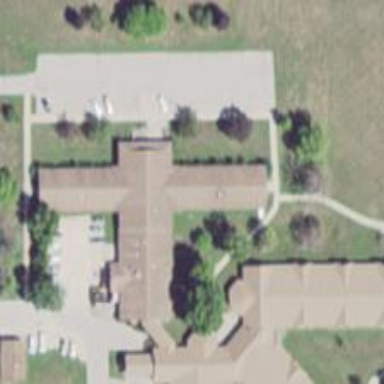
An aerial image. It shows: Nursing home.